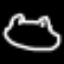
Label: frog